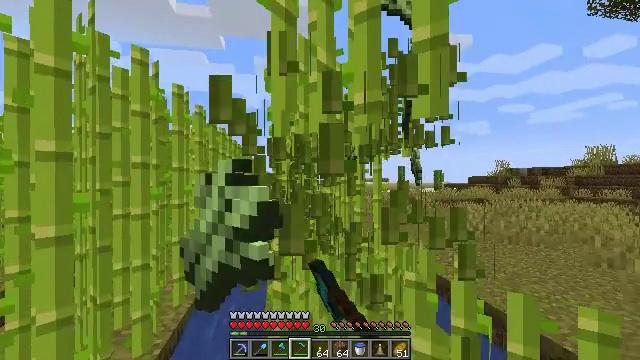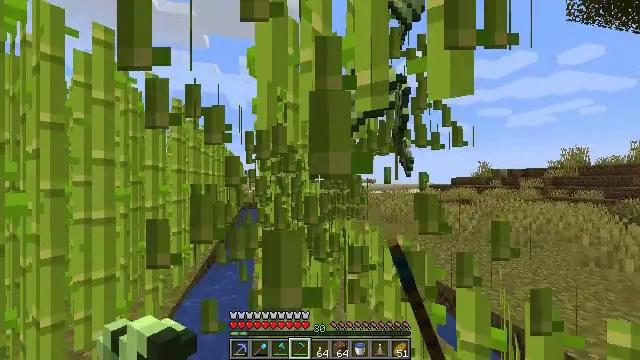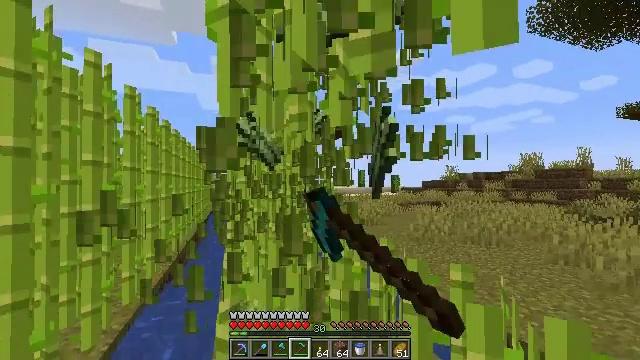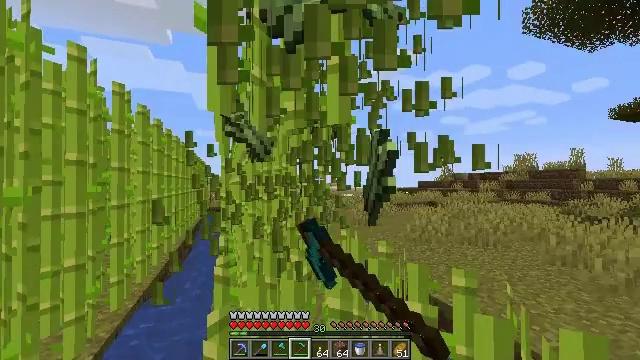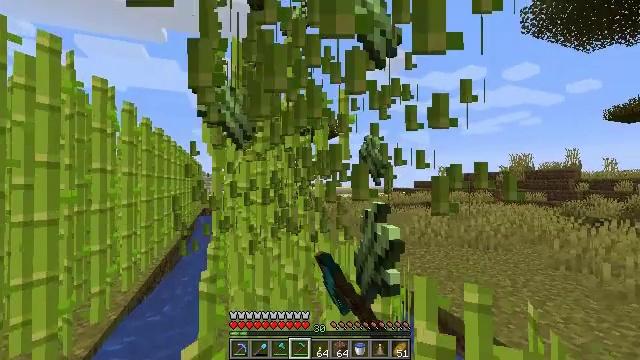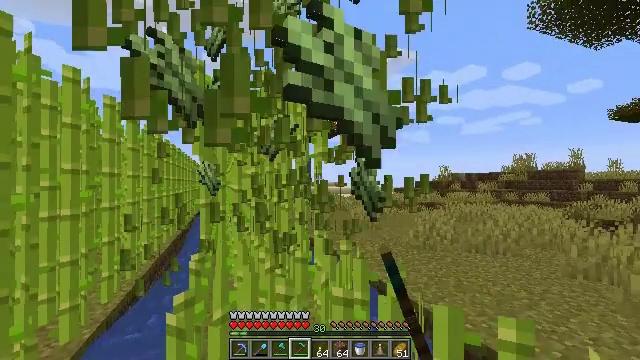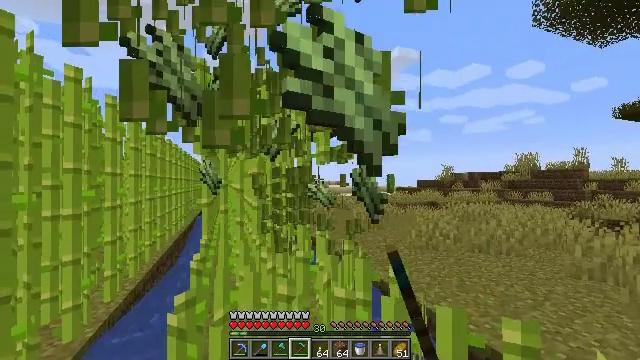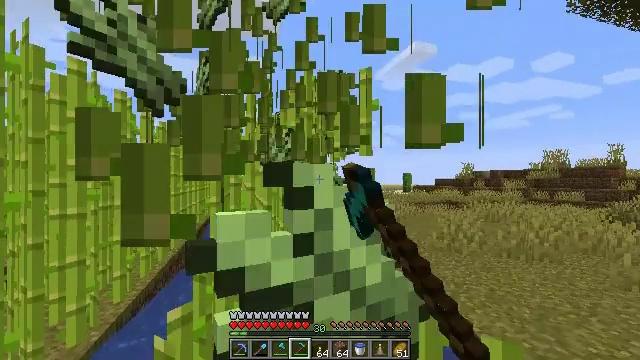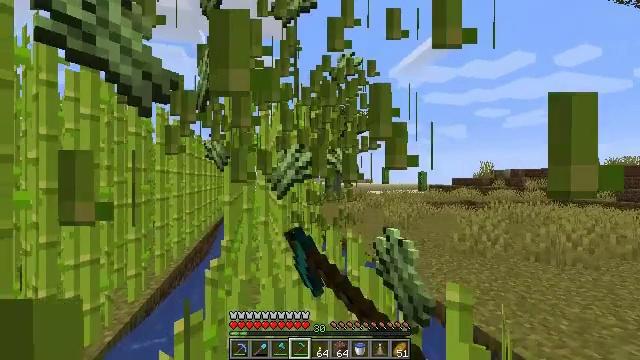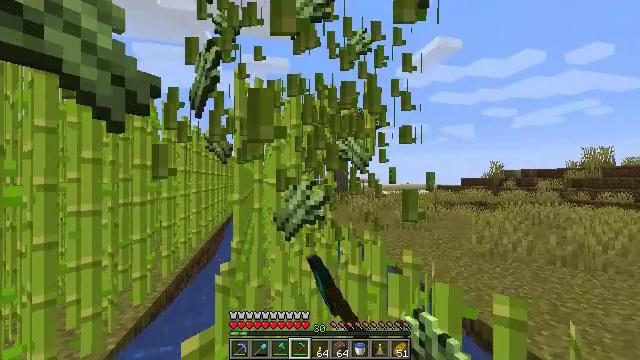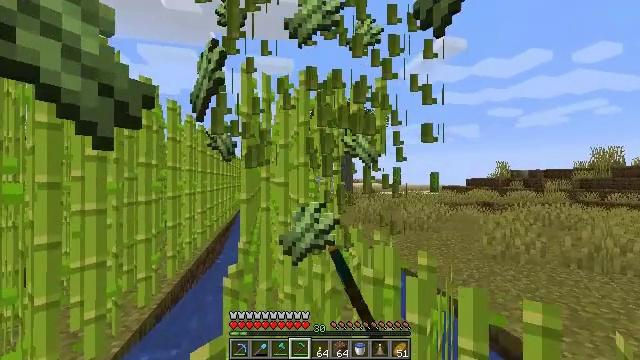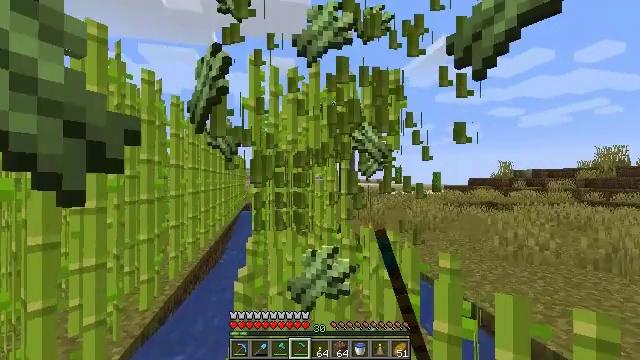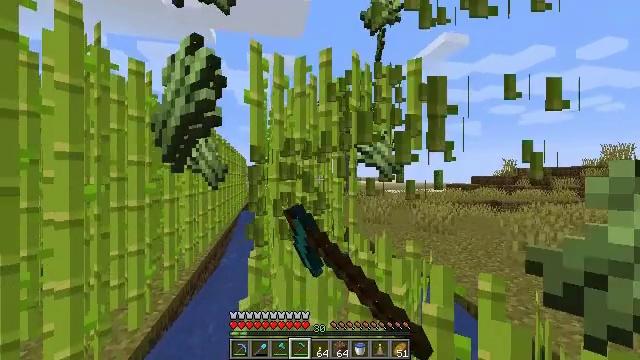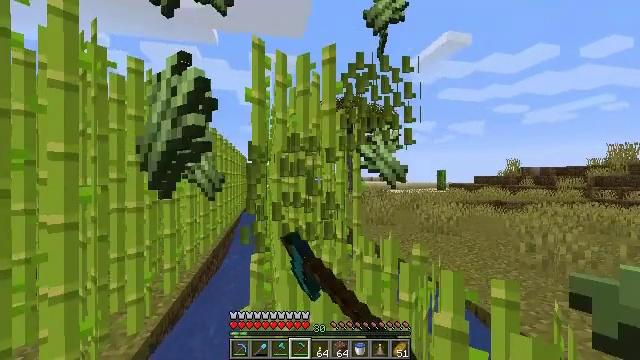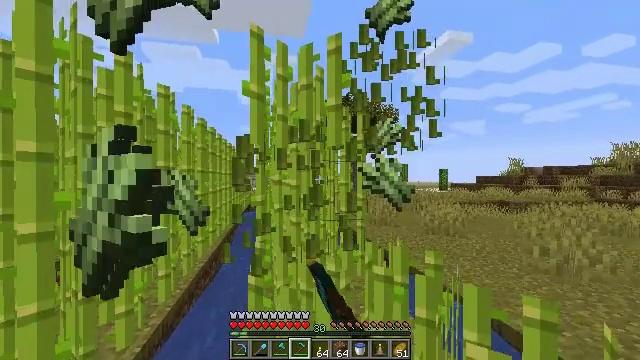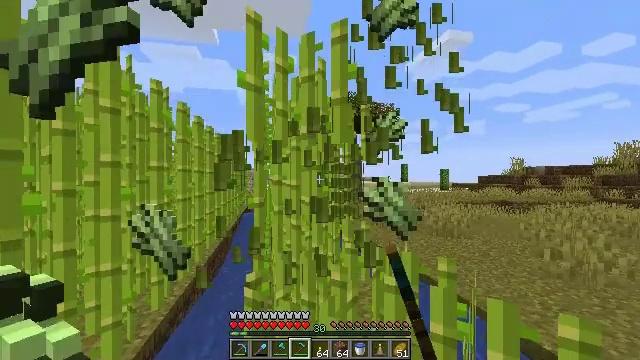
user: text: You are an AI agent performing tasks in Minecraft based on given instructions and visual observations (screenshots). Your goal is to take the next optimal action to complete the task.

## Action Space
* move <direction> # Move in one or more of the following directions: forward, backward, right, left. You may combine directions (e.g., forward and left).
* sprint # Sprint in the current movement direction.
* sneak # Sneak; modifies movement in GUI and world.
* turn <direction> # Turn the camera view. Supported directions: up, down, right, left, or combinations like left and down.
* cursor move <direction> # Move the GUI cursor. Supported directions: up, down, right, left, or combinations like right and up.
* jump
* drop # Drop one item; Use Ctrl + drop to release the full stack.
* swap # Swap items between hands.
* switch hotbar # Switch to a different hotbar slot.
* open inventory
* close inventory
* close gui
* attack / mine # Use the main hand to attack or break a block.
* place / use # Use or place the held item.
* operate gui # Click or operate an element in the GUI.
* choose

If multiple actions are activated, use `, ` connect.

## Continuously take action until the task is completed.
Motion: motion action
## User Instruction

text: Mine the sugar cane near rivers.
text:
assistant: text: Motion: move forward, turn right, attack / mine
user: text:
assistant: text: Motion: move forward, turn right, attack / mine
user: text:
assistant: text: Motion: move forward, attack / mine
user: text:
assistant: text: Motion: move forward, attack / mine
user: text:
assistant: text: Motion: move forward, attack / mine
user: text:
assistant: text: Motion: move forward, attack / mine
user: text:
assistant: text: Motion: move forward and move left, turn left, attack / mine
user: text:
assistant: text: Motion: move forward and move left, turn left, attack / mine
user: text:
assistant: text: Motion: move forward and move left, turn left, attack / mine
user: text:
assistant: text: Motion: move forward and move left, attack / mine
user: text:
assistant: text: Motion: move forward, attack / mine
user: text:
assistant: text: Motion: move forward, attack / mine
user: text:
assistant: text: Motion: move forward, attack / mine
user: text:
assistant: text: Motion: move forward, attack / mine
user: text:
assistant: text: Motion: move forward, attack / mine
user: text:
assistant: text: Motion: move forward, attack / mine
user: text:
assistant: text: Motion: move forward, turn right, attack / mine
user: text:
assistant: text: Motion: move forward, turn right, attack / mine
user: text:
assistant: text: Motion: move forward and move left, attack / mine
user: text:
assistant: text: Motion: move forward and move left, attack / mine
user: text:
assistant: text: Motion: move forward and move left, attack / mine
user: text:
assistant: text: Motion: move forward and move left, attack / mine
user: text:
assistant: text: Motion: move forward and move left, turn left, attack / mine
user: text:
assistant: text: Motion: move forward, attack / mine
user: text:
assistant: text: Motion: move forward, attack / mine
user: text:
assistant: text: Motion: move forward, attack / mine
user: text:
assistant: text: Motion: move forward, attack / mine
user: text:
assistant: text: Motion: move forward, attack / mine
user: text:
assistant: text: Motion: move forward, turn right, attack / mine
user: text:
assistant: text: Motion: move forward, turn right, attack / mine